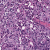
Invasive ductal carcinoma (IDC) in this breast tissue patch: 0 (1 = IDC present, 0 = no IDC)